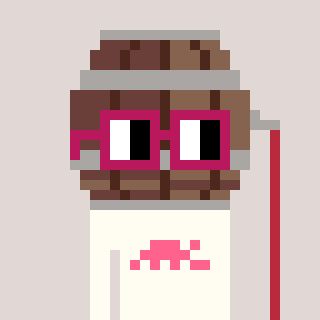
a pixel art character with square dark red glasses, a wine barrel-shaped head and a grayscale-colored body on a warm background